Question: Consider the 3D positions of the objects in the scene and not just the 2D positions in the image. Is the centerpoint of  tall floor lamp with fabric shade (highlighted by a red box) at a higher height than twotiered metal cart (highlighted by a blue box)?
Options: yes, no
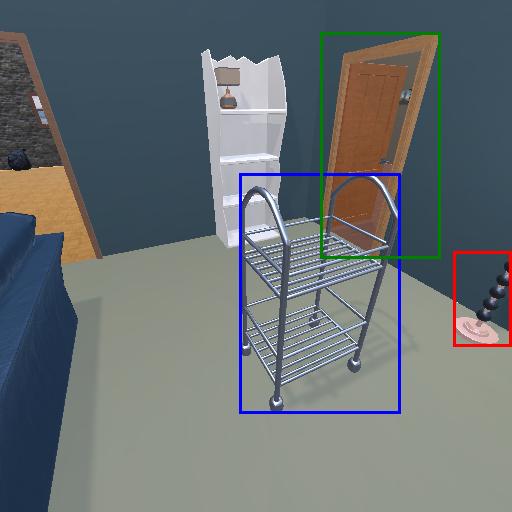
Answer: yes